Aerial crown-view tile of a tropical tree (Barro Colorado Island, Panama), acquired 20250124:
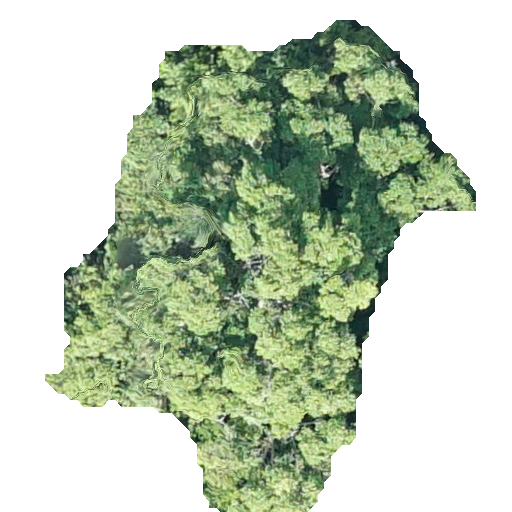
Species: Ocotea leptobotra
GBIF accepted scientific name: Ocotea leptobotra
Crown area: 184.923 m²